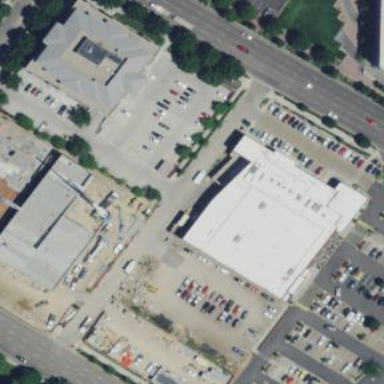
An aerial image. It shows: Supermarket located in building.